Field crop: maize
Growth stage: 2
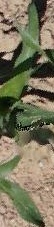
Species: maize